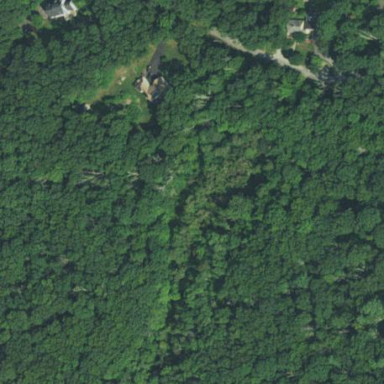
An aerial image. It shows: Mixed woodland with various types of leaves.